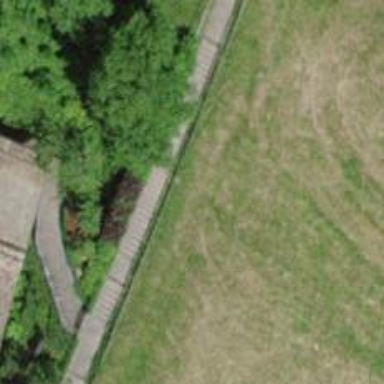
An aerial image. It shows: Unpaved steps.